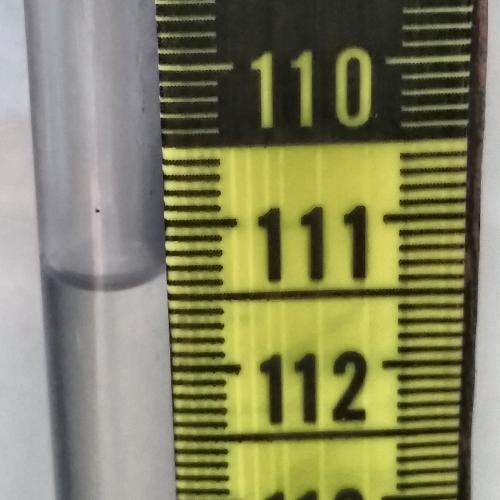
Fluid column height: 111.4 cm